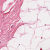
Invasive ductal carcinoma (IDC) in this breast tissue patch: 0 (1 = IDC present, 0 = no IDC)